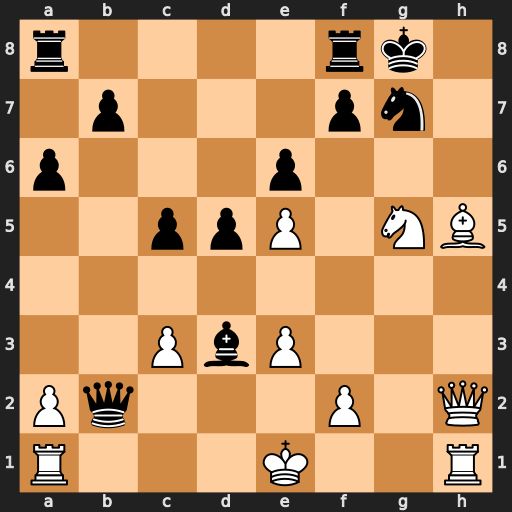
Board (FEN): r4rk1/1p3pn1/p3p3/2ppP1NB/8/2PbP3/Pq3P1Q/R3K2R
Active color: w
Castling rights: KQ
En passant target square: -
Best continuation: Bxf7+ Rxf7 Qh8#